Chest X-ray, PA view. Patient: 52 years old, sex M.
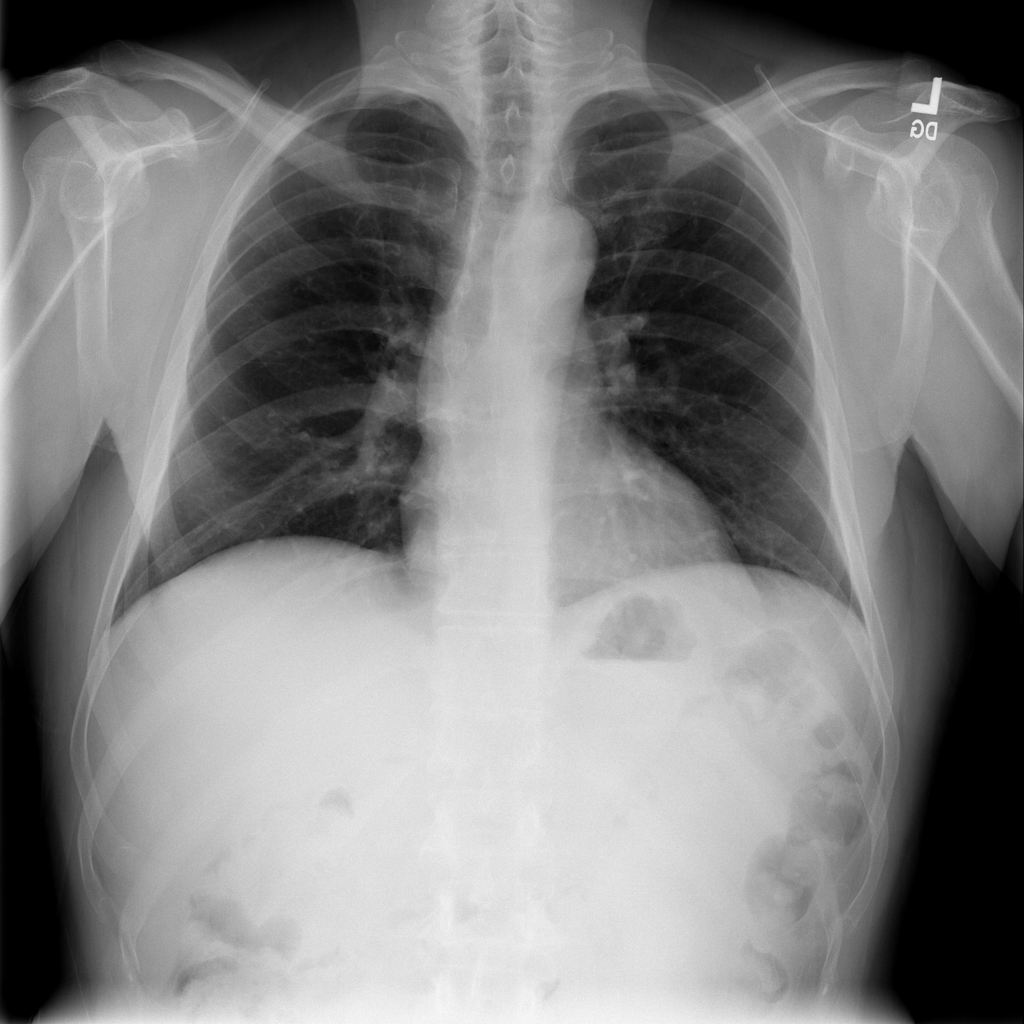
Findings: No Finding